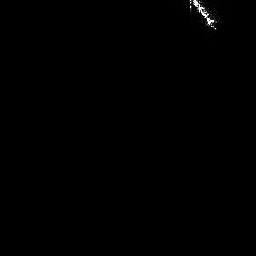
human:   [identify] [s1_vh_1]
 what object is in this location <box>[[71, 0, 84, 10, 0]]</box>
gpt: <ref>1 medium ship at the top right</ref>